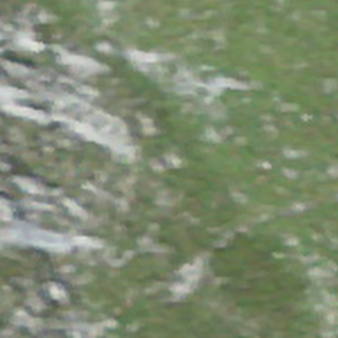
Label: other